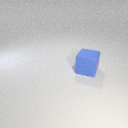
large blue rubber cube